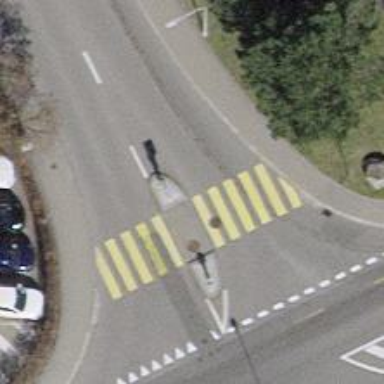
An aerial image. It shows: Marked footway crossing with asphalt surface and crossing island.